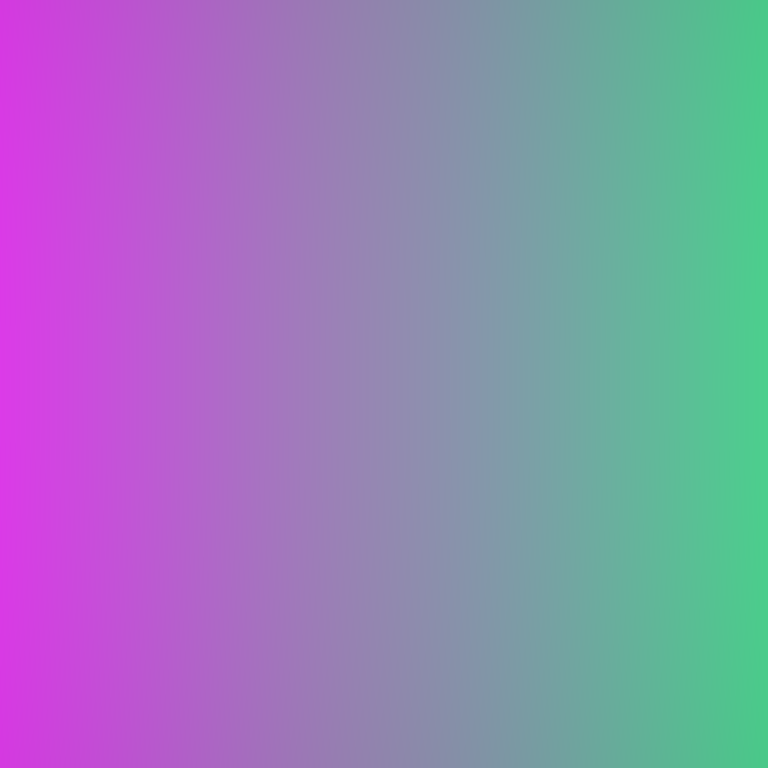
Abstract light effect, smooth gradient from violet to green, calm atmosphere, soft blend, no room, no furniture, no objects.